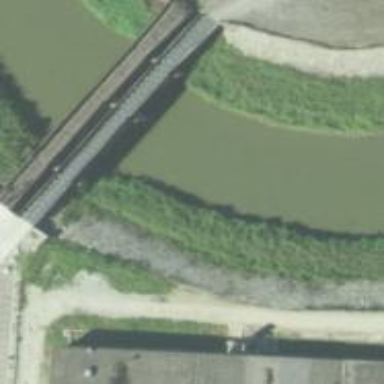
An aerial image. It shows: Man-made bridge.